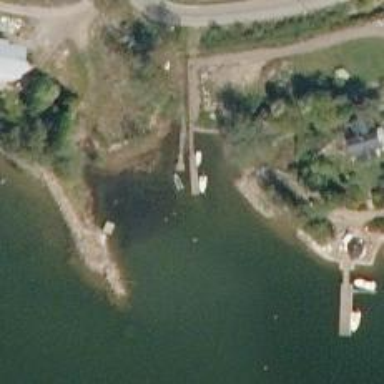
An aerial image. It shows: Man-made pier.